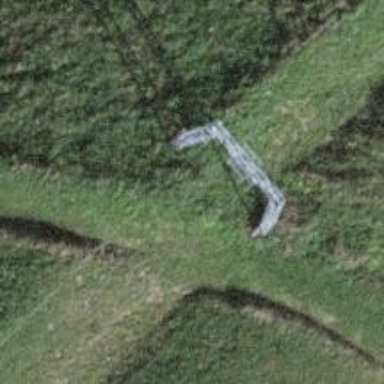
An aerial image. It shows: Grassy path.